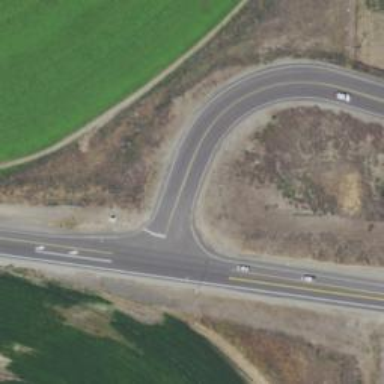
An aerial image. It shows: Stop road.